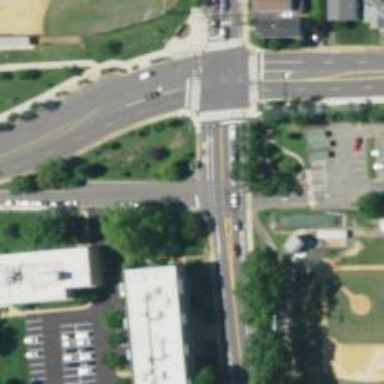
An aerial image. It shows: Stop road.